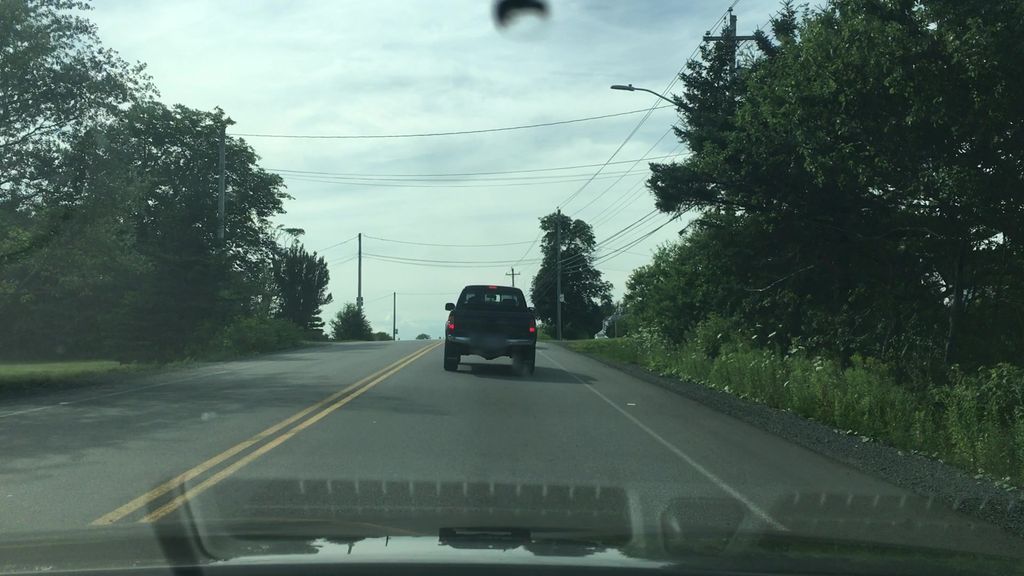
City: halifax